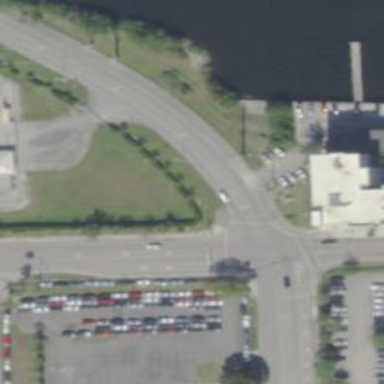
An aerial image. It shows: Crossing with marked lines on the road.